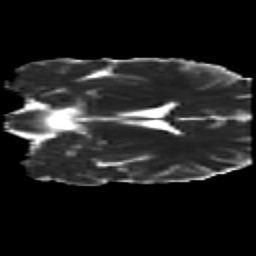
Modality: MD
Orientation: coronal
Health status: healthy
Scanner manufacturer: siemens
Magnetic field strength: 3 T
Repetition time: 10 s
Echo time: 0.092 s